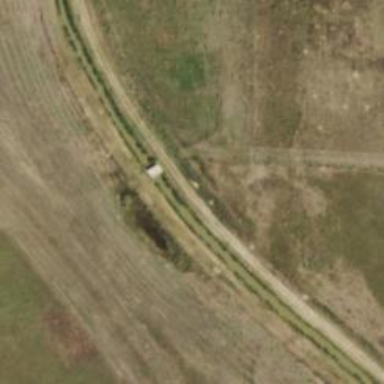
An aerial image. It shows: Track road with bridge.